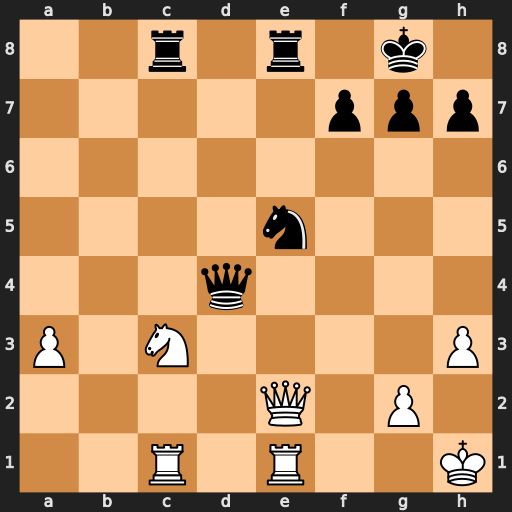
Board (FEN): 2r1r1k1/5ppp/8/4n3/3q4/P1N4P/4Q1P1/2R1R2K
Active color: w
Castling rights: -
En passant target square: -
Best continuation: Nb5 Qf4 Rxc8 Rxc8 Qxe5 Qxe5 Rxe5